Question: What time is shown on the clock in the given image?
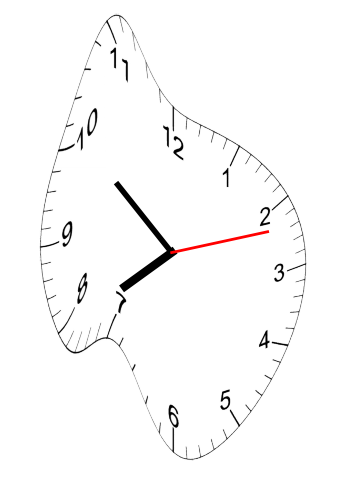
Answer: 07:51:12